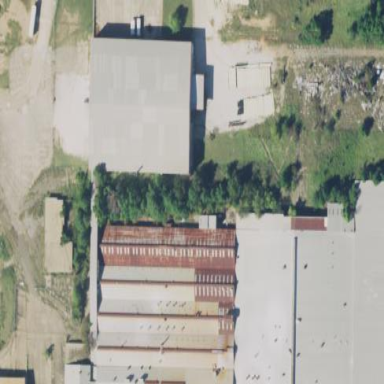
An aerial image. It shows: Historic factory.